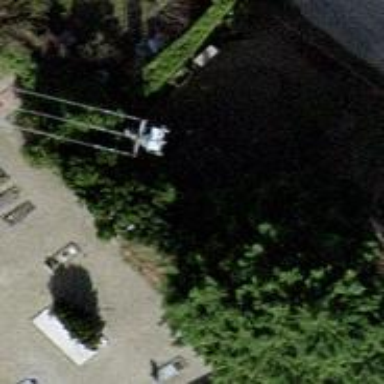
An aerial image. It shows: Distribution transformer attached to power pole.